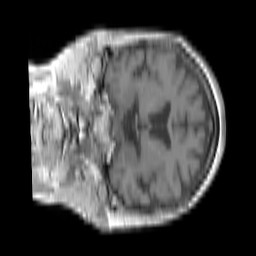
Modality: T1w
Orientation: coronal
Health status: ill
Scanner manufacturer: siemens
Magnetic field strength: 3 T
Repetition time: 0.4 s
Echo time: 0.00246 s